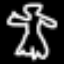
Label: angel